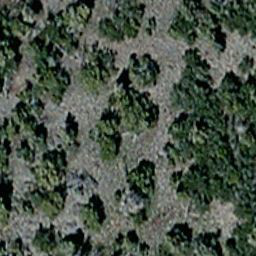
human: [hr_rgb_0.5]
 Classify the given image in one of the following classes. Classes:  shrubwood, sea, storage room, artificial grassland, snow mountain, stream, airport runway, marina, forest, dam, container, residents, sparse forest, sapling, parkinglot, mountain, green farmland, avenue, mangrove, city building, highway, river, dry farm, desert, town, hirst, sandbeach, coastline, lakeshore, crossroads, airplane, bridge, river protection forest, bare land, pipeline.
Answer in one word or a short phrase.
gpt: sparse forest